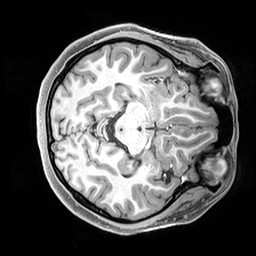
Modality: T1w
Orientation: axial
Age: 20
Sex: female
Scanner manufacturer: siemens
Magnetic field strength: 3 T
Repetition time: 2.4 s
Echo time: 0.00217 s